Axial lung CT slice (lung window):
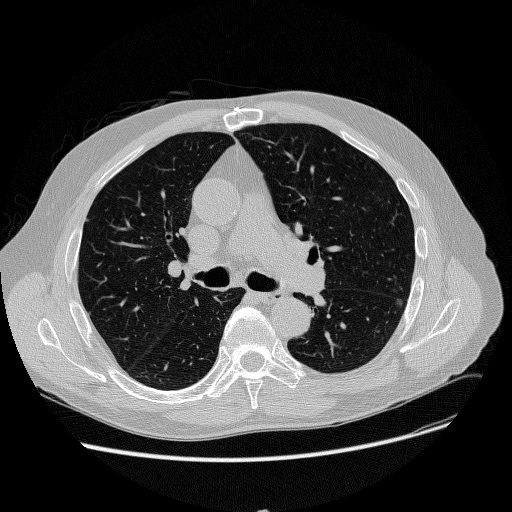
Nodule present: yes
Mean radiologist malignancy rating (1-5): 3.25